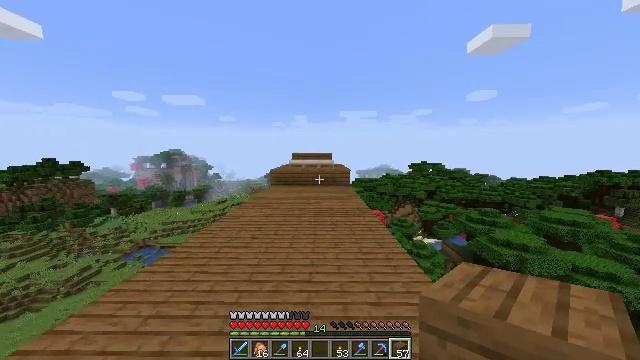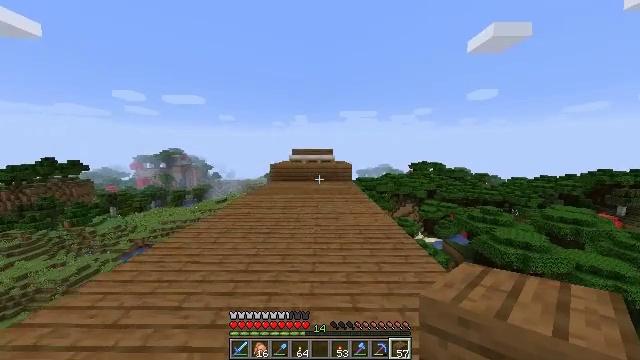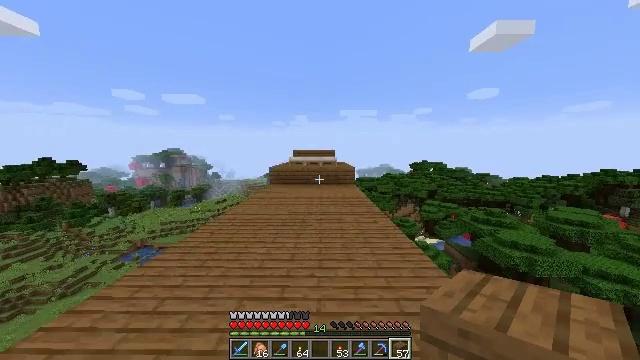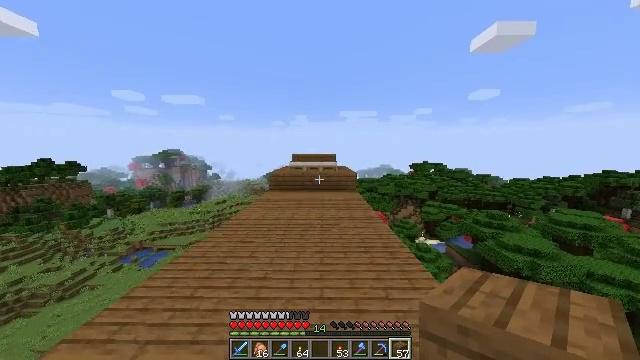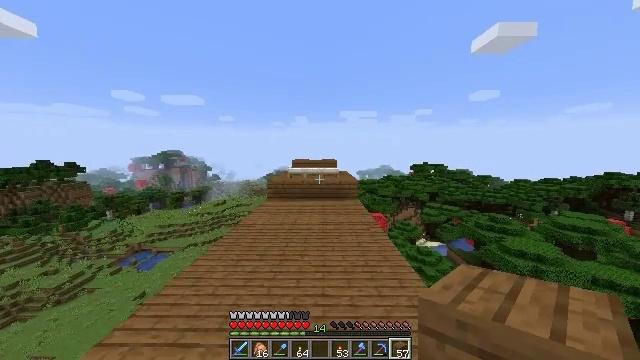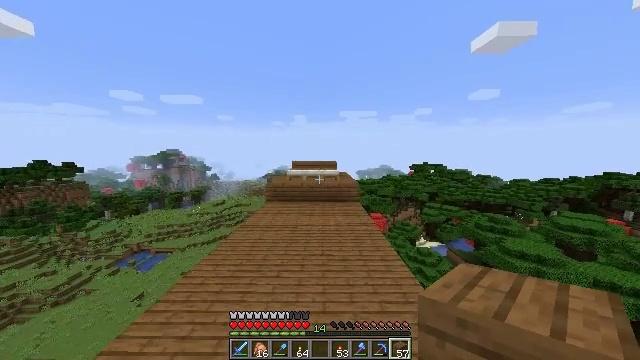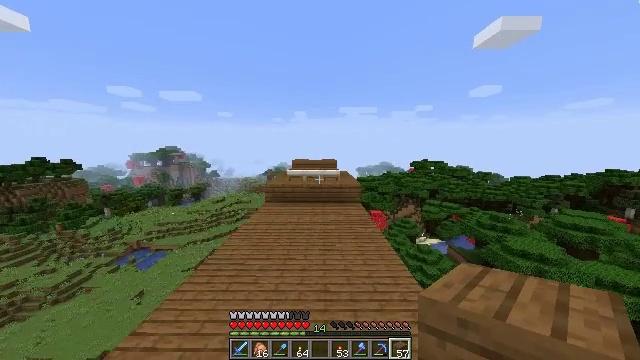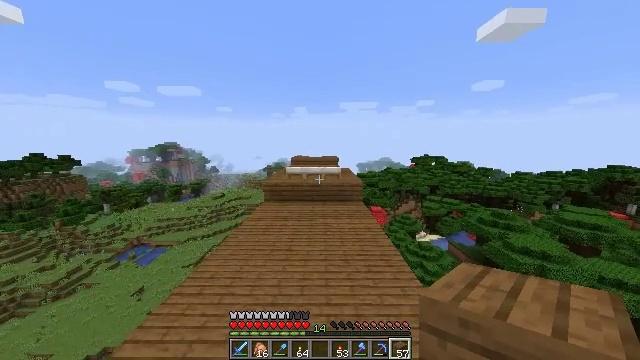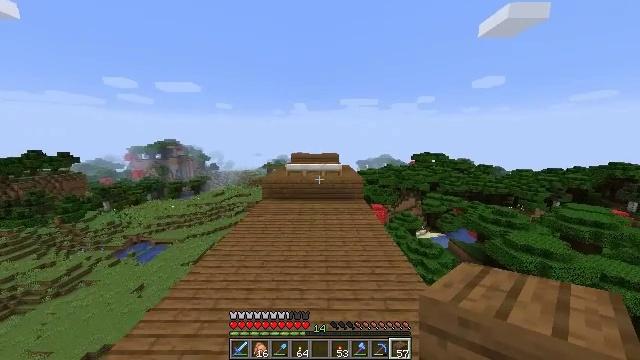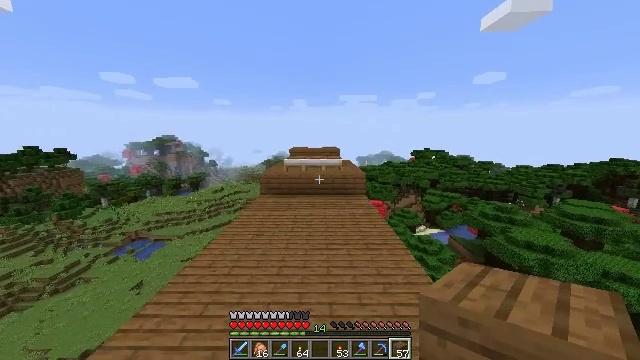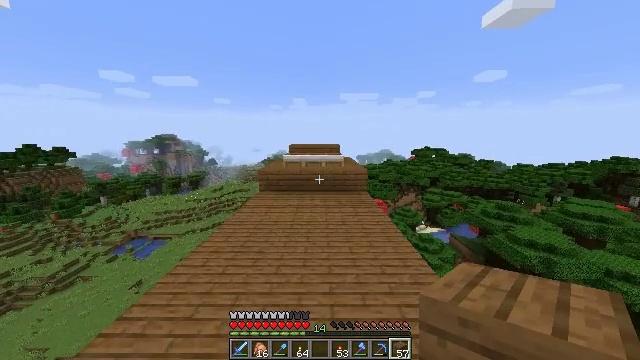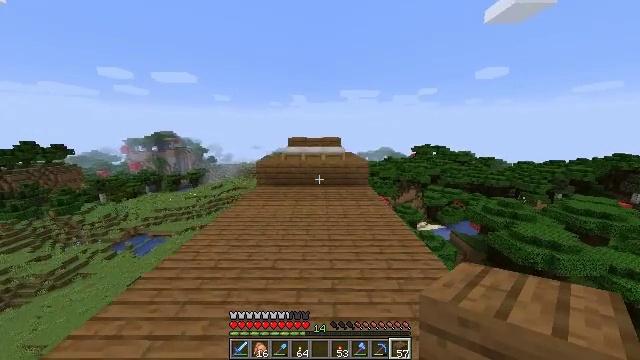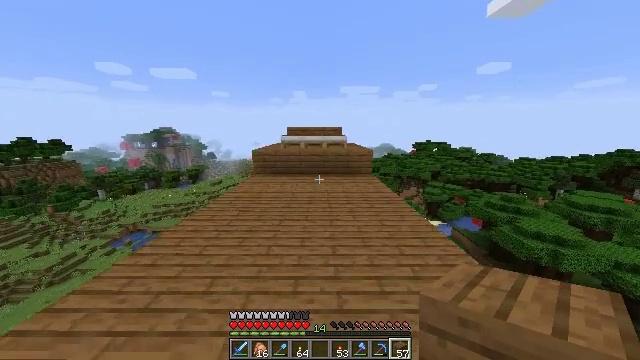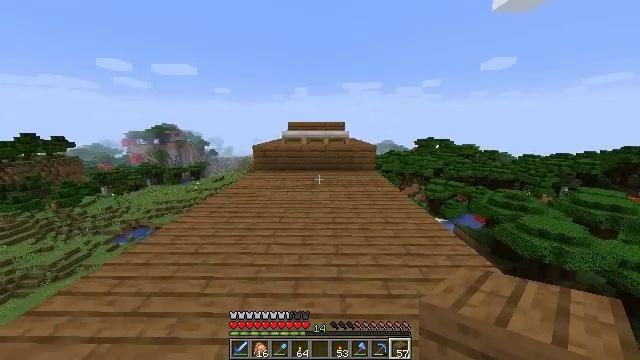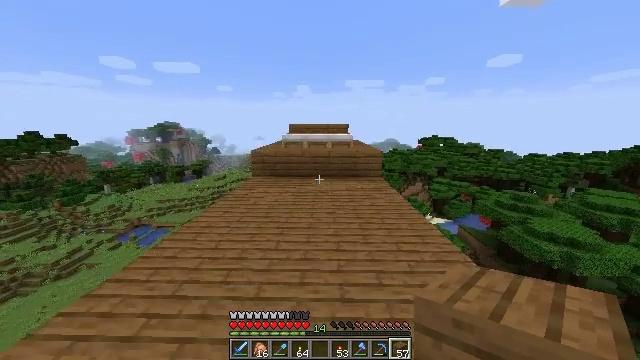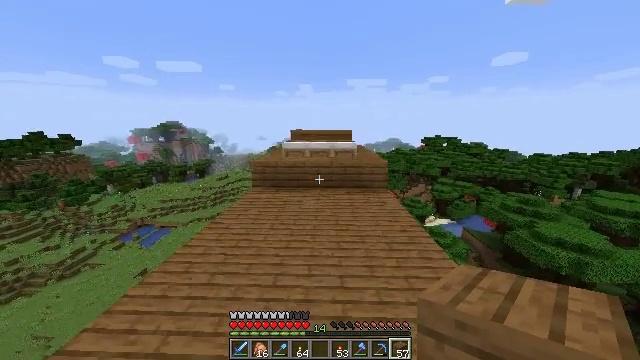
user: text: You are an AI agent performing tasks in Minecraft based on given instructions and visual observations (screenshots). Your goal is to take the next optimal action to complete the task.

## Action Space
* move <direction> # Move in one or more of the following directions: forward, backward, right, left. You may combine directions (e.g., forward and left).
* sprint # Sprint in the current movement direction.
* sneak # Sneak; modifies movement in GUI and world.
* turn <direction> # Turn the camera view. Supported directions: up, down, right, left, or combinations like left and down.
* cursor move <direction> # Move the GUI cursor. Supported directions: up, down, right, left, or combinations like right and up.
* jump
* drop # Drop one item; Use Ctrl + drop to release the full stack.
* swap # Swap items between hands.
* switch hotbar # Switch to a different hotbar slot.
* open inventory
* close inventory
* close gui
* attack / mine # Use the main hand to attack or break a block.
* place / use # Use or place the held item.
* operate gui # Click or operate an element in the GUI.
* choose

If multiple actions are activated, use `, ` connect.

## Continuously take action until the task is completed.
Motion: motion action
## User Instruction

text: Open the crafting table and make a spruce slab.
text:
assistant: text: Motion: move forward, jump
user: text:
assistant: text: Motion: move forward, jump
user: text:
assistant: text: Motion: move forward, sprint, jump
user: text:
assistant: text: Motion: move forward, sprint, jump
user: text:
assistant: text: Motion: move forward, sprint, jump
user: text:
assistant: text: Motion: move forward, sprint, jump
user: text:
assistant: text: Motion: move forward, turn down, jump
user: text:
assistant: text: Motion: move forward, jump
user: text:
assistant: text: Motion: move forward, jump
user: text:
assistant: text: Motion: move forward, jump
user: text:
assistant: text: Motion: move forward, jump
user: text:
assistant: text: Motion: move forward, jump
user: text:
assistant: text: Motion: move forward, jump
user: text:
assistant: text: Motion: move forward, sprint, jump
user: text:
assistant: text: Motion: move forward, sprint, jump
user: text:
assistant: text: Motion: move forward, sprint, turn left, jump
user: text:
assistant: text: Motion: move forward, turn left and down, jump
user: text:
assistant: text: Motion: move forward, turn left, jump
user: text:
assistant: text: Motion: move forward, turn left
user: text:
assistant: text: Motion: move forward, turn left
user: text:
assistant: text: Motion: move forward, turn left
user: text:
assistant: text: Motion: move forward, turn left
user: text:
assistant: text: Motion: move forward
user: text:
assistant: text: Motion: move forward
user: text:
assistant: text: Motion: move forward, sprint
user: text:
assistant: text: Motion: move forward, sprint
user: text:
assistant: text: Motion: move forward, sprint
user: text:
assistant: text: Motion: move forward, sprint, turn left
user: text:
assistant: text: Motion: move forward, turn left and up
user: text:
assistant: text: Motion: move forward, turn left and up